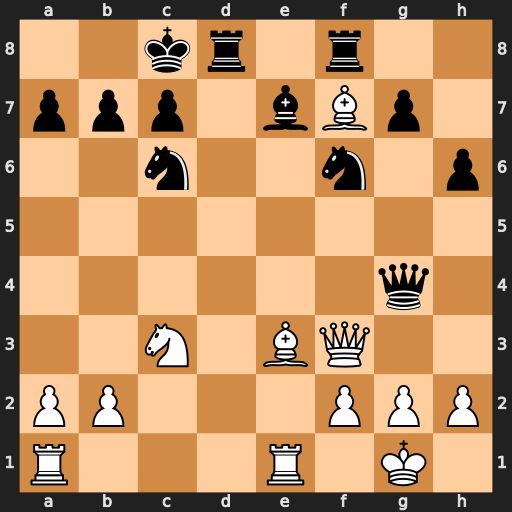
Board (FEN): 2kr1r2/ppp1bBp1/2n2n1p/8/6q1/2N1BQ2/PP3PPP/R3R1K1
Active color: w
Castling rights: -
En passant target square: -
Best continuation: Qxg4+ Nxg4 Be6+ Kb8 Bxg4